Question: I'm trying to create a simple (software) driver using <URL> instructions.
- - - <URL>
The deployment process seems to execute properly and the build log shows something like:
'''
1> Catalog generation complete.
1> <snip>\Win7Debug\Driver Package\driver.cat
1> Done Adding Additional Store
1> Successfully signed: <snip>\Win7Debug\Driver Package\driver.cat
1>
1> Deploying driver files for project "<snip>\Driver Package\Driver Package.vcxproj". Deployment may take a few minutes...
2>------ Deploy started: Project: Driver, Configuration: Win7 Debug Win32 ------
2> Done Adding Additional Store
2> Successfully signed: <snip>\Win7Debug\Driver.sys
2>
3>------ Deploy started: Project: Driver Package, Configuration: Win7 Debug Win32 ------
========== Build: 1 succeeded, 0 failed, 1 up-to-date, 0 skipped ==========
========== Deploy: 2 succeeded, 0 failed, 0 skipped ==========
'''
However, when Visual Studio tries to start a debug session, I receive the following error message:

Unfortunately, there's no mention of file it can't find. I've tried attaching a debugger and hooking kernel32's MessageBox so that maybe I could check the call trace / see which file it is looking for, but VS doesn't like me attaching ollydbg and it brings up a whole lot of other issues.
I've also tried Process Monitor to see what file it is trying to access but it's pretty hard to wade through everything it is doing.
Am I missing something? Anyone can point me in the right direction?
edit1: Did a clean install of both the host as target machine. Followed instructions perfectly: exact same error. Has nobody come across this before?
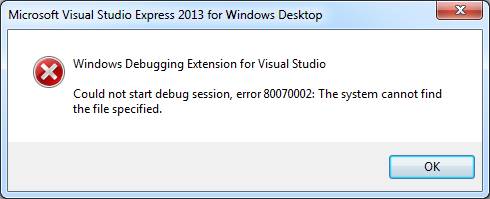
Answer: So the answer is that Visual Studio defaults to 'Kernel Debugger' rather than 'Remote Debugger'. Changing this at least got it to deploy and install the driver, but still caused the build process to hang forever.
I've given up on trying to write a KMDF driver and will instead opt for a global hook via 'SetWindowsHookEx' instead. Not something I preferred, but the process for writing a kernel mode driver in Windows is way too tedious in my eyes.